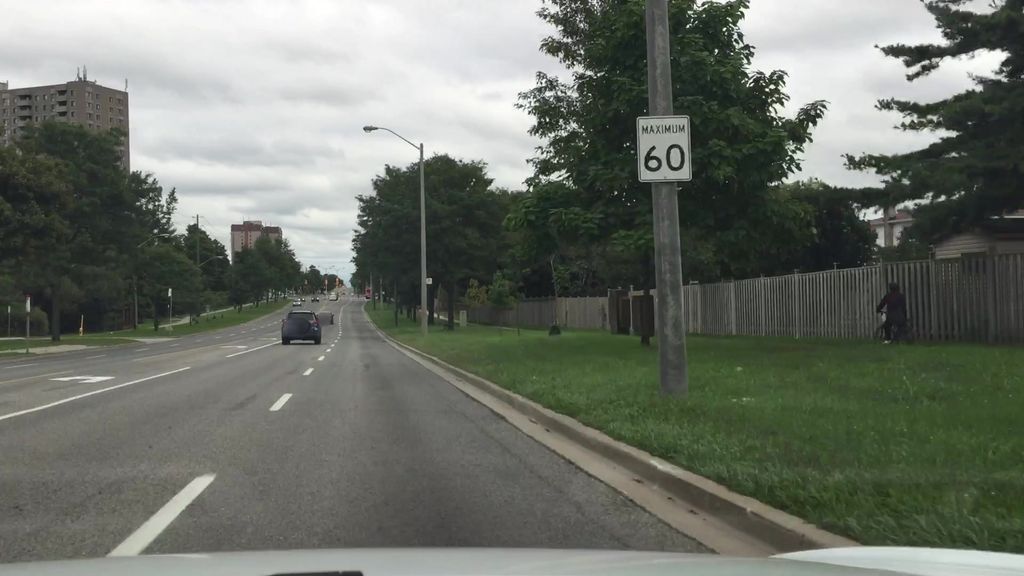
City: toronto